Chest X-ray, PA view. Patient: 92 years old, sex M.
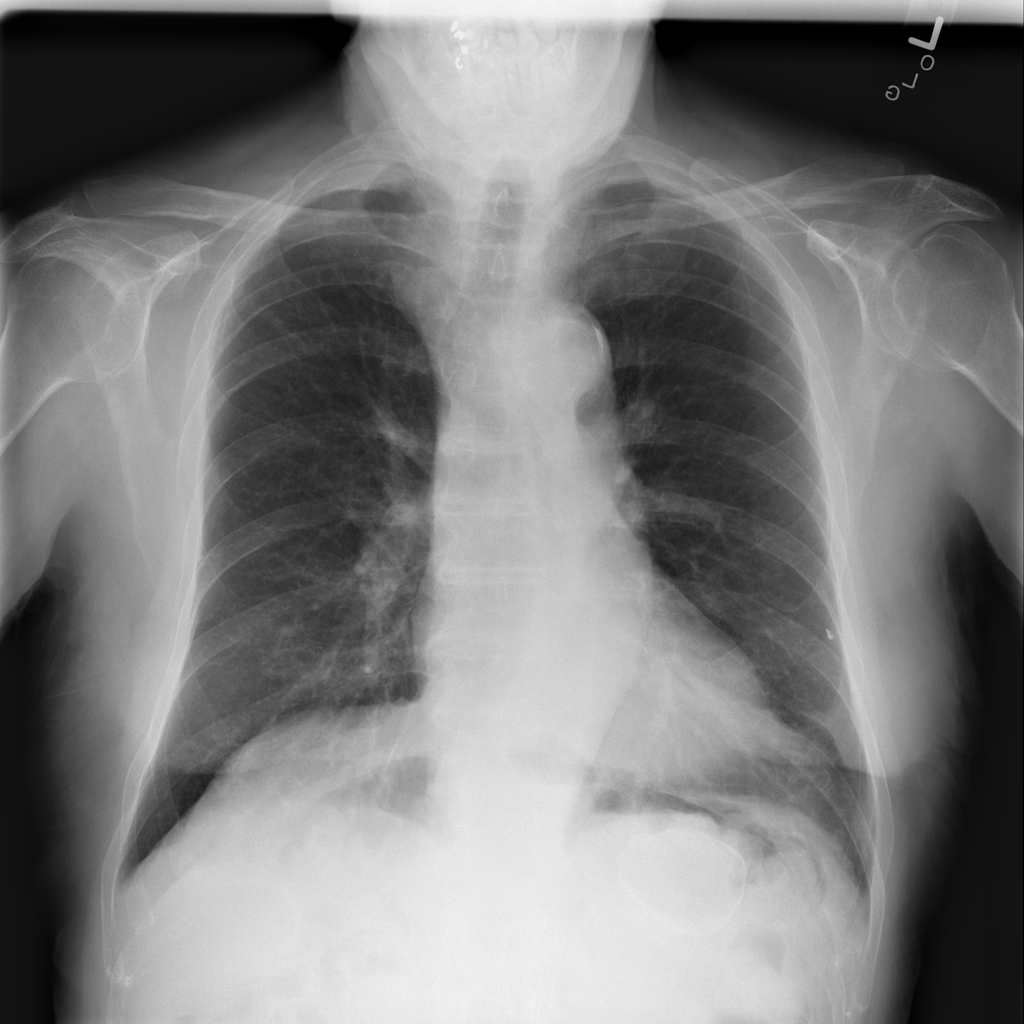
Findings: No Finding